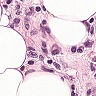
Metastatic tissue present: yes